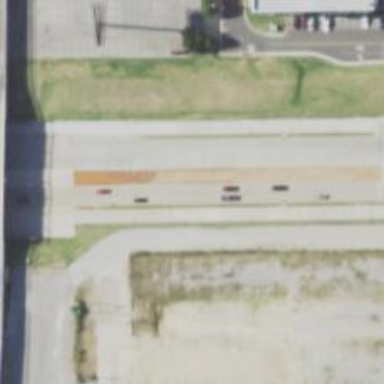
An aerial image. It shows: Crossing on cycleway.